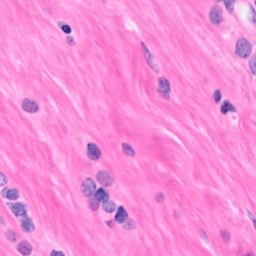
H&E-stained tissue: Breast